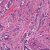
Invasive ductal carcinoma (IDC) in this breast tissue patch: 1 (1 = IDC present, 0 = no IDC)